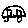
Label: car